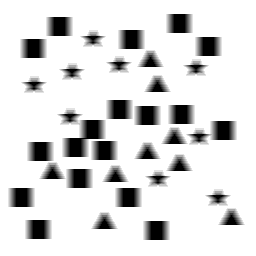
Squares: 18
Triangles: 9
Stars: 9
Total shapes: 36